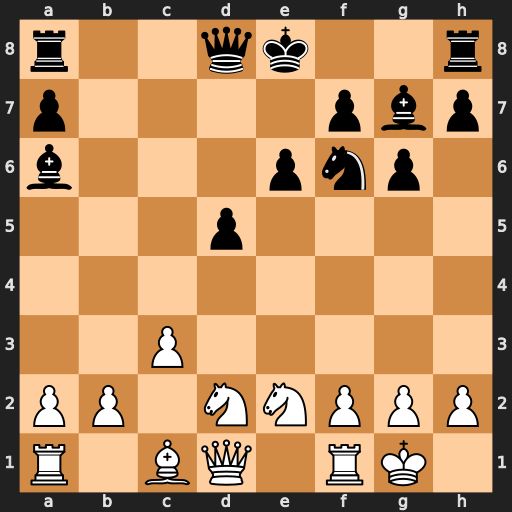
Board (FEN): r2qk2r/p4pbp/b3pnp1/3p4/8/2P5/PP1NNPPP/R1BQ1RK1
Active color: w
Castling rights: kq
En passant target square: -
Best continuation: Qa4+ Qd7 Qxa6